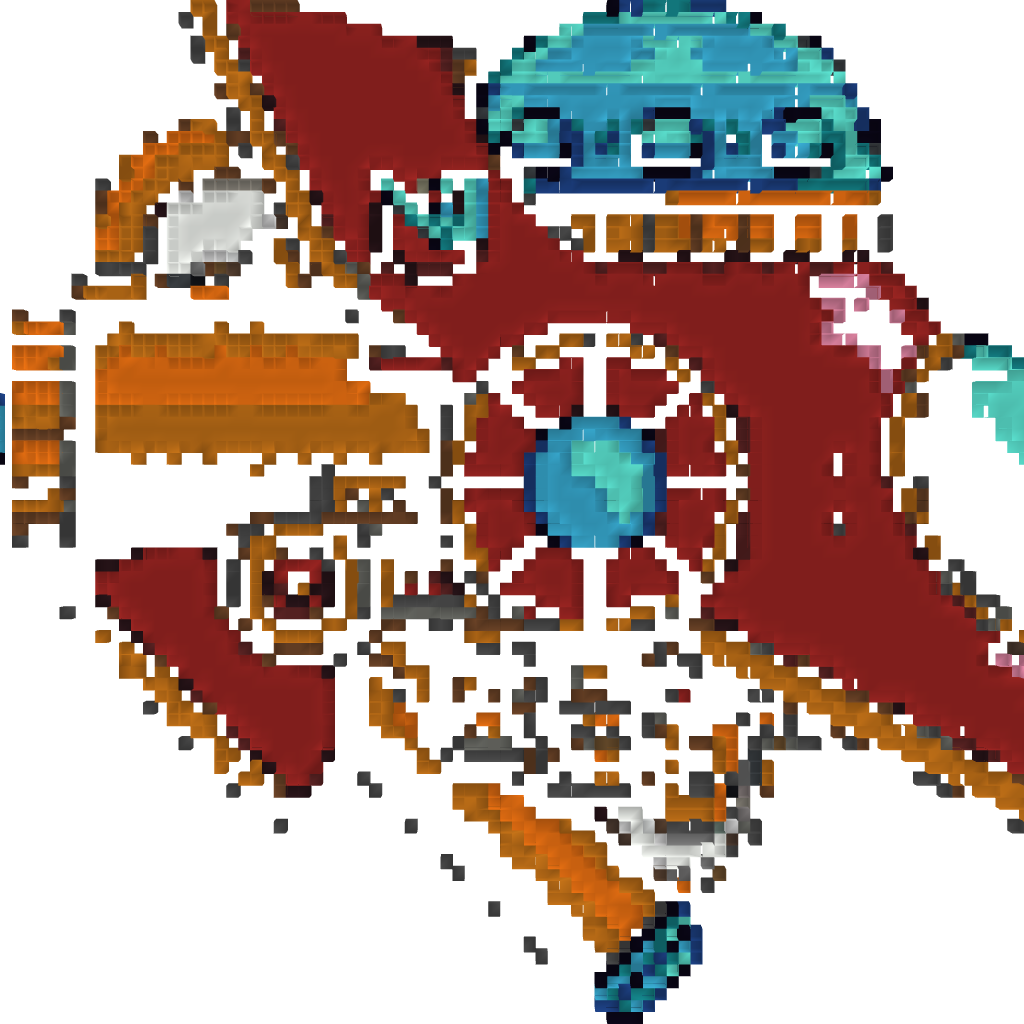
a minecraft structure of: Wily Machine #2 (ErnieCIII)